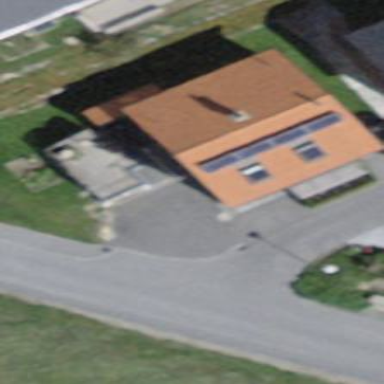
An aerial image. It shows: Building with gabled roof oriented across its structure.